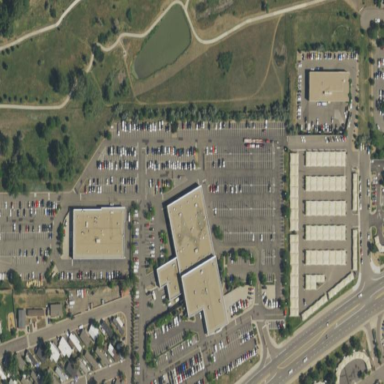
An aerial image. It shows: Commercial area.